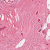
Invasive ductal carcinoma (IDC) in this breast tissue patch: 0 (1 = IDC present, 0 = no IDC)